Field crop: maize
Growth stage: 2
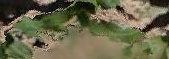
Species: maize